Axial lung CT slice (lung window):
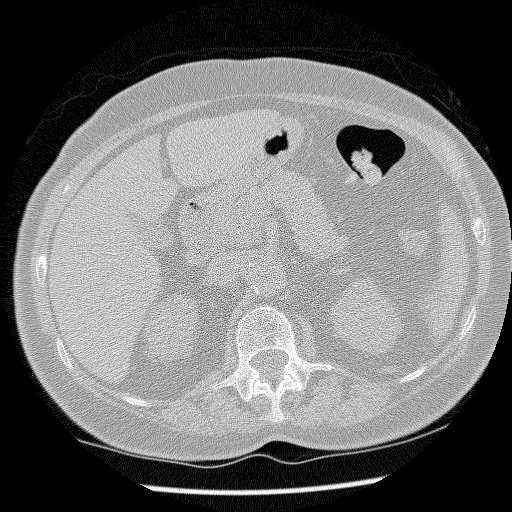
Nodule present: no